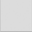
Piece: xx